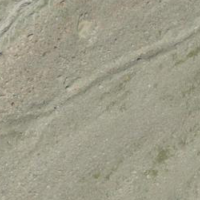
EUNIS habitat code: 48
Species observed at this site:
Saxifraga moschata